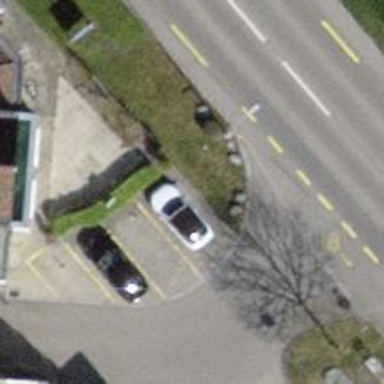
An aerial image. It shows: Cafe.